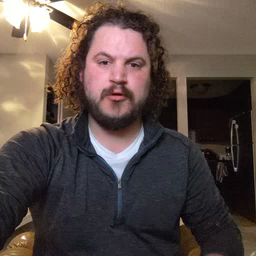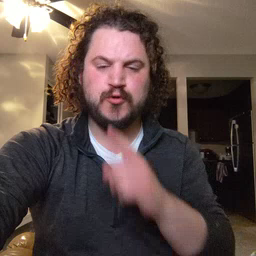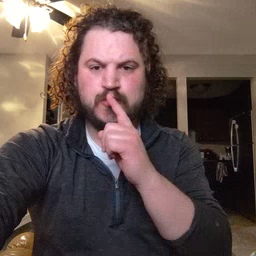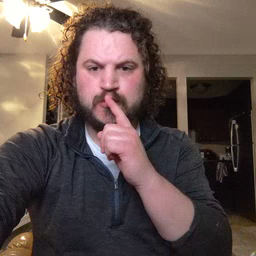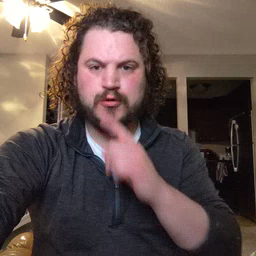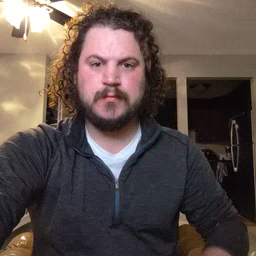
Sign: shhh